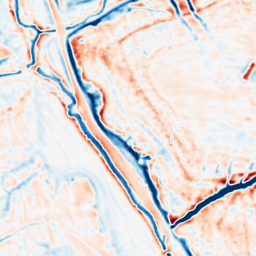
Category: multiscale
Decomposition family: dog_multiscale
Decomposition parameters: sigma_ratio: 1.4
n_scales: 4
base_sigma: 1
Upsampling method: quintic
Upsampling parameters: scale: 8
Upsampling scale: 8